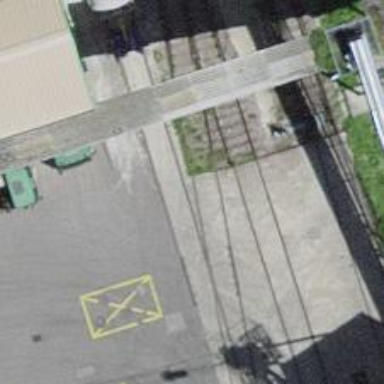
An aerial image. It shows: Railway crossing.